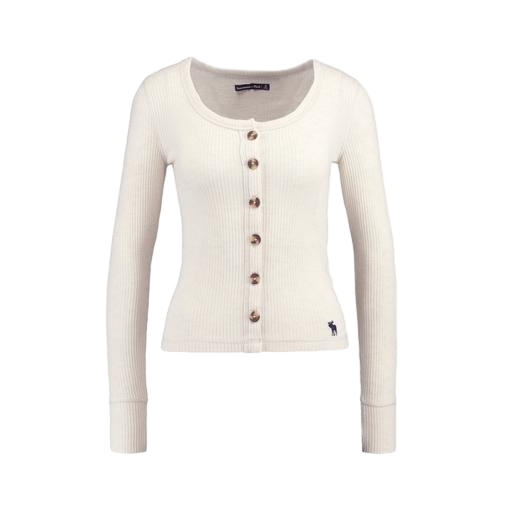
white henley long-sleeved ribbed-jersey top, white long sleeve button, natural ribbed henley shirt, white background